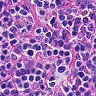
Metastatic tissue present: no